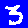
Digit: 3